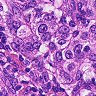
Metastatic tissue present: yes